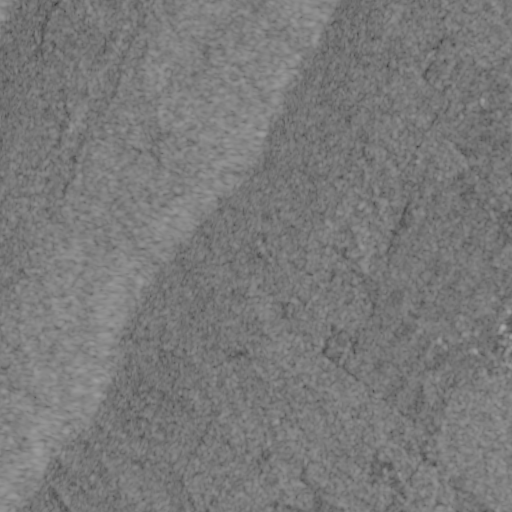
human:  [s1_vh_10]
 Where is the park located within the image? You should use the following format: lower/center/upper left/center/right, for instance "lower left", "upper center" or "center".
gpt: The park is located in the center right of the image.
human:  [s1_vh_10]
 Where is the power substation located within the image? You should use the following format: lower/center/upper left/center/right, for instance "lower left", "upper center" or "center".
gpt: The power substation is located in the lower right of the image.
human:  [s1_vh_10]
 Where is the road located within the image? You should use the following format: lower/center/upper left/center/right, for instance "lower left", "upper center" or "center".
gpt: There is no road in the image.

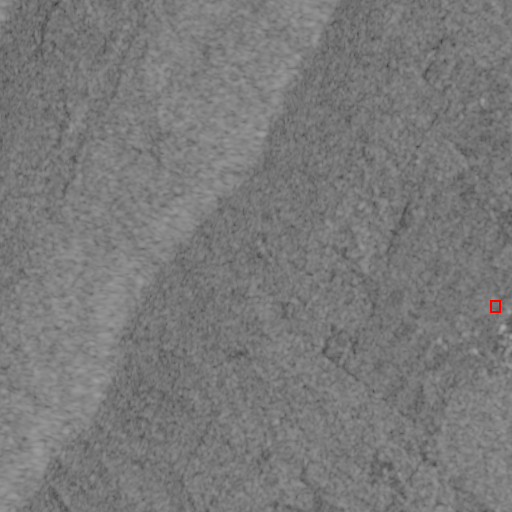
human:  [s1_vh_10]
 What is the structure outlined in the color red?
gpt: The structure outlined in red is a park.
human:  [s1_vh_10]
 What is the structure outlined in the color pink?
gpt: There is no pink outline.